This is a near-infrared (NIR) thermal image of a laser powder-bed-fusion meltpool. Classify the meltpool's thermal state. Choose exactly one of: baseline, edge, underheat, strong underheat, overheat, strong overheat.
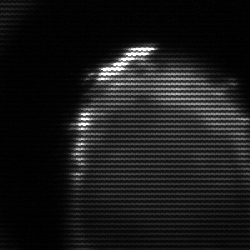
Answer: edge